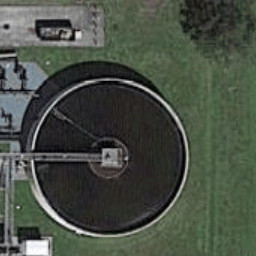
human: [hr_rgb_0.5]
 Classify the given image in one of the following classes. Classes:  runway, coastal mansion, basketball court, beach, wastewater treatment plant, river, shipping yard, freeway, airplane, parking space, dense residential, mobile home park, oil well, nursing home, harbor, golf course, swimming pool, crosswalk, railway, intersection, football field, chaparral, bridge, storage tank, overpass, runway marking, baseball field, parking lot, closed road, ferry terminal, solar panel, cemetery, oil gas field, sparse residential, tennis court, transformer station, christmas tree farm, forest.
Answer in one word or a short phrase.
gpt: wastewater treatment plant